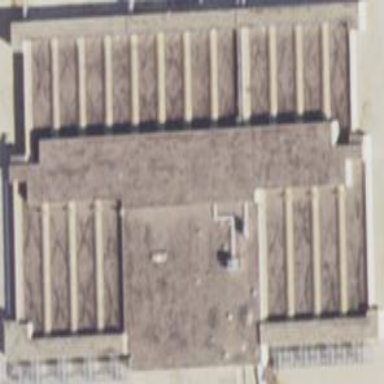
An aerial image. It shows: Prison building.